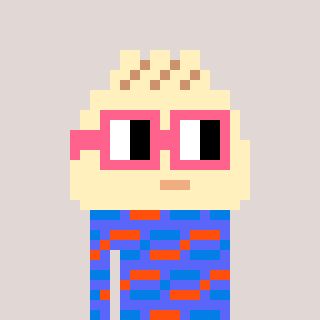
a pixel art character with square pink glasses, a porkbao-shaped head and a purple-colored body on a warm background